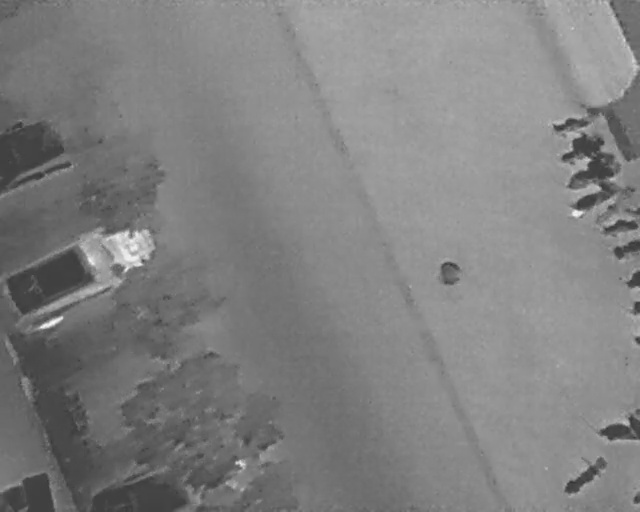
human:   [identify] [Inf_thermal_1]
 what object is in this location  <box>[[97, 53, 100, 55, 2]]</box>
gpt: <ref>1 small bicycle at the right</ref>